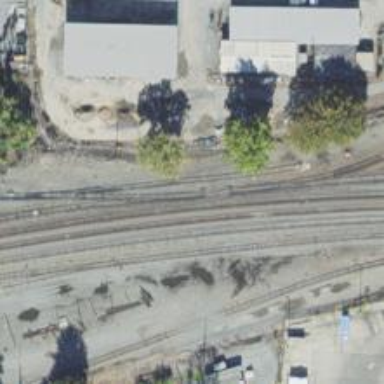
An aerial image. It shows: Railway yard.